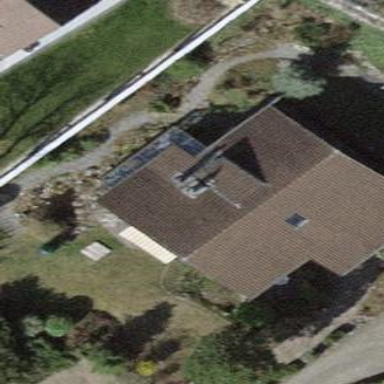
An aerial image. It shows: Detached building.